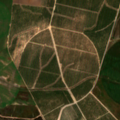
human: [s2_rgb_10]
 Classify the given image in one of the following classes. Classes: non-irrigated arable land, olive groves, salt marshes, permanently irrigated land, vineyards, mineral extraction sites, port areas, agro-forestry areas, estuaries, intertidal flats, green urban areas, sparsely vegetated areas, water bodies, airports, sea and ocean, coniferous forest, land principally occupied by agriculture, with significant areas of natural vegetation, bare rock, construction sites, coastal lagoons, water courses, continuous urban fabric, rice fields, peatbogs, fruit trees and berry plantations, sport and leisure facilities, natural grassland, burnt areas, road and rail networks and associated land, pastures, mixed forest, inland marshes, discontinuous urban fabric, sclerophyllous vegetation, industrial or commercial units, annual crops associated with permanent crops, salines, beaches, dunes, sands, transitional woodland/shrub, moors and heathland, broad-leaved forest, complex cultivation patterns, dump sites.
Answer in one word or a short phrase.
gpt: continuous urban fabric